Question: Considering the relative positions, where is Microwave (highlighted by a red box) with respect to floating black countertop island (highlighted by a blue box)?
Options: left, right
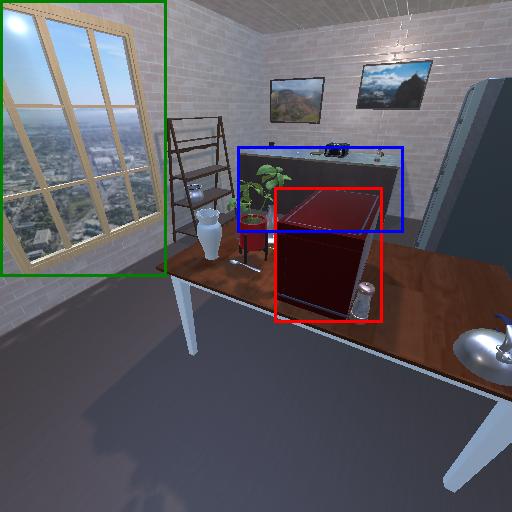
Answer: left